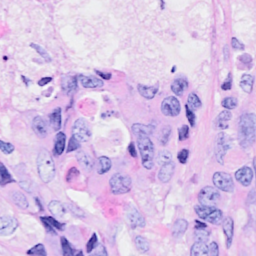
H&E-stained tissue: Breast